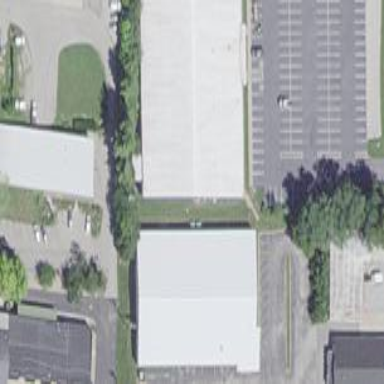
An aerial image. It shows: Commercial building that houses bowling alley.